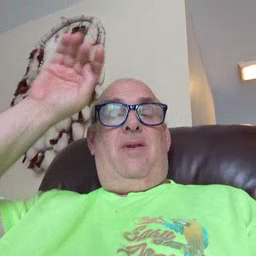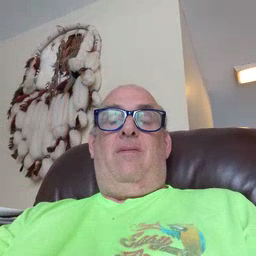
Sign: donkey